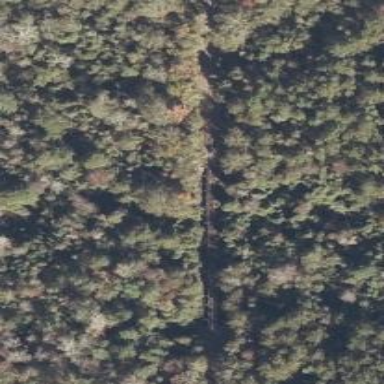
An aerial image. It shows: Disused railway bridge.